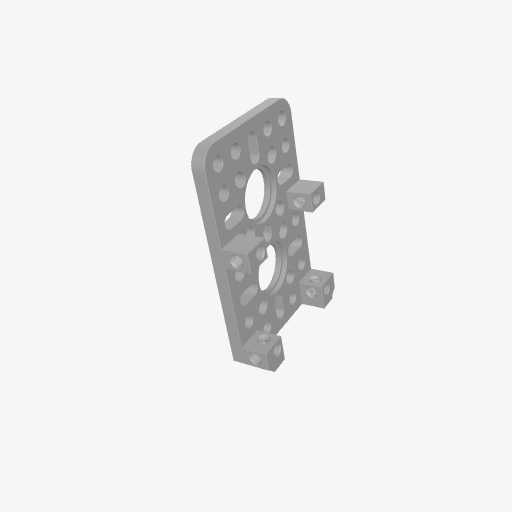
Part: QuadBlockPatternMount43-4